Question: I am new to Django and I getting some difficulties in implementing this model in Django:

Until now I have the model working without the table "Positions", and looks like this:
'''
from django.db import models
import datetime
class Category(models.Model):
n_category = models.CharField(max_length=100)
class Directory(models.Model):
website_name = models.CharField(max_length=200)
website_url = models.URLField()
categories = models.ManyToManyField(Category)
'''
My question is, How can I add the table "Positions" to this model?
Please give me a clue.
Best Regards.
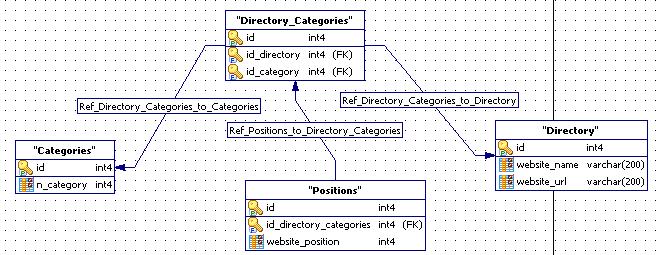
Answer: Create a the model 'Position' which has ForeignKeys to 'Categories' and 'Directory' and all the other data needed. And then use the 'through' argument for the ManyToManyField. This is described in the <URL>
Example (which if haven't tested):
'''
class Position(models.Model):
website_postiton = models.IntegerField()
category = models.ForeignKey('Category')
directory = models.ForeignKey('Directory')
class Category(models.Model):
n_category = models.CharField(max_length=100)
class Directory(models.Model):
website_name = models.CharField(max_length=200)
website_url = models.URLField()
categories = models.ManyToManyField(Category, through=Position)
'''